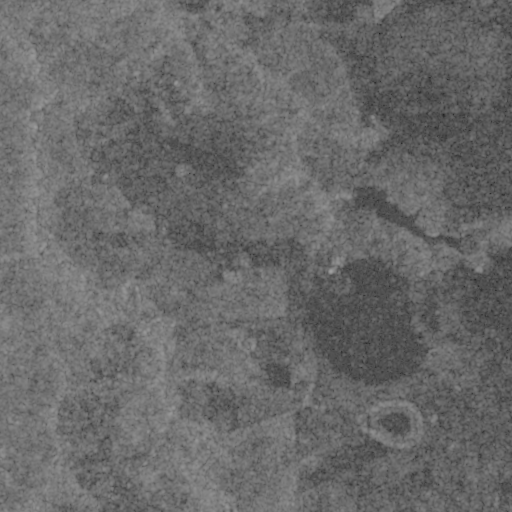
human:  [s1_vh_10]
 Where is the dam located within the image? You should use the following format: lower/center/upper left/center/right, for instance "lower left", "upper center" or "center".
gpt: The dam is located in the center right of the image.
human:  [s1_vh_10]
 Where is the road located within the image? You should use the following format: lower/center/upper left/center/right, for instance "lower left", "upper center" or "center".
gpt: There is no road in the image.

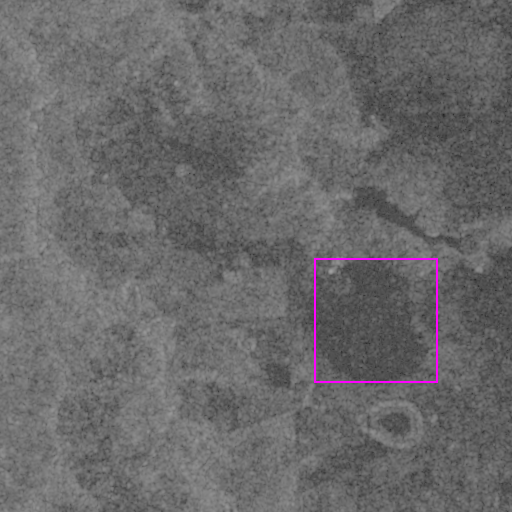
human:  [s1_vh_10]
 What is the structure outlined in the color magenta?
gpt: The structure outlined in magenta is a crop field.
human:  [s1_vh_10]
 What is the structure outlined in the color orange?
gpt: There is no orange outline.